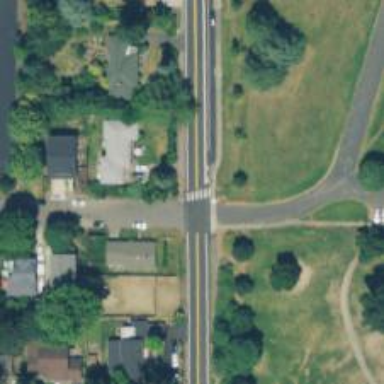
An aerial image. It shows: Tertiary road with asphalt surface and sidewalk on the left side.